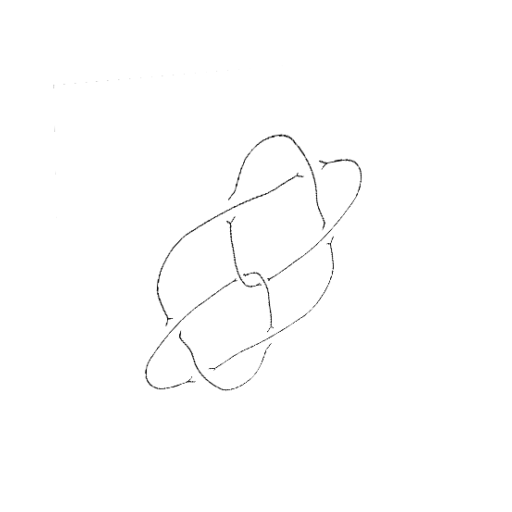
Crossing number: 8